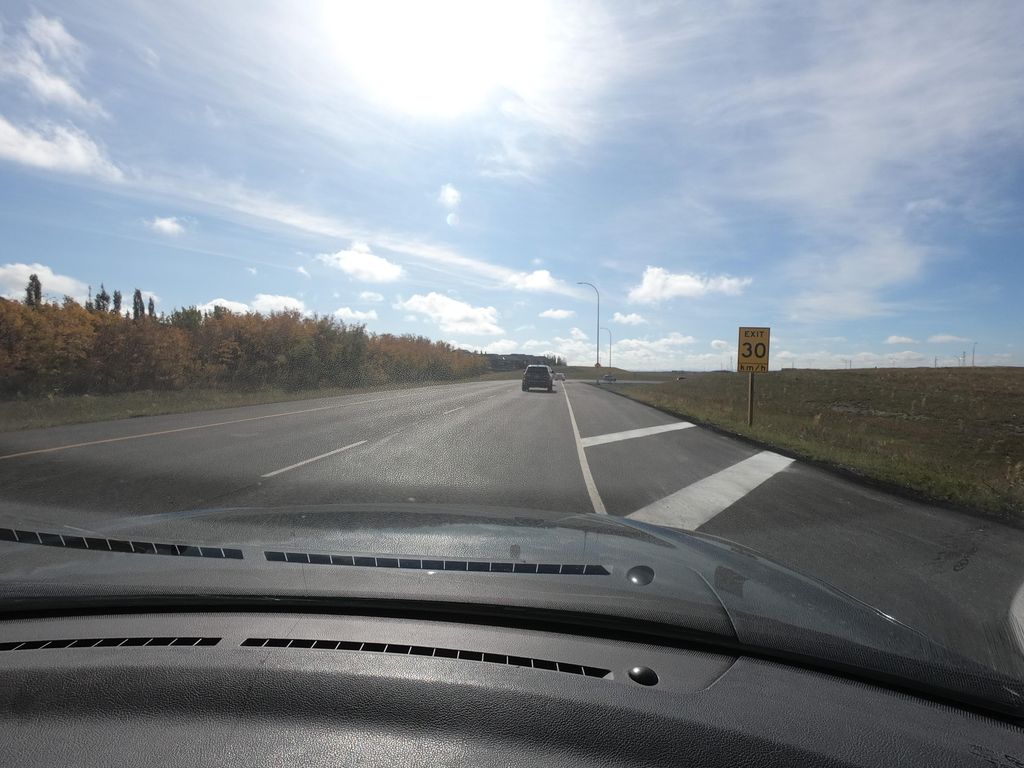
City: calgary